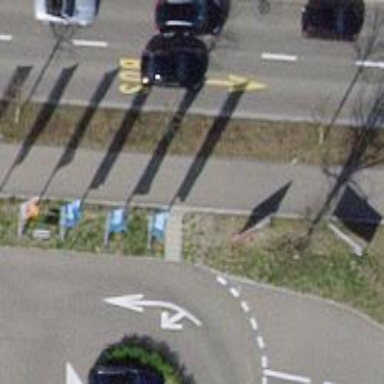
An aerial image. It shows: Road with steps.